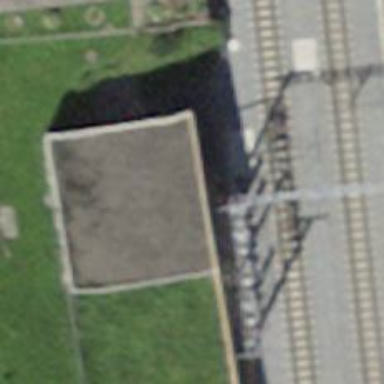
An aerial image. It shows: Narrow-gauge railway yard with electrified contact lines.